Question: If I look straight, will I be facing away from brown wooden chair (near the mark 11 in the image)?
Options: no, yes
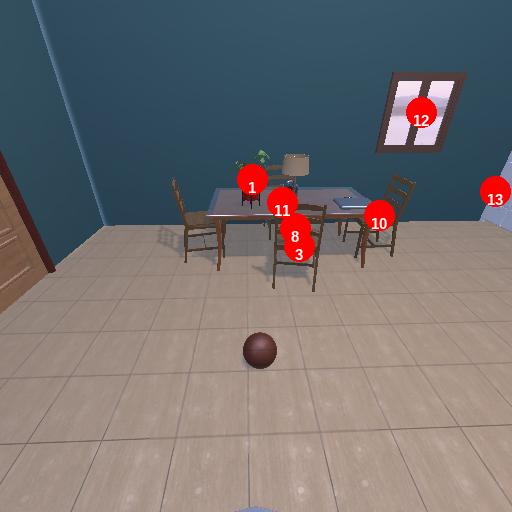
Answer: no